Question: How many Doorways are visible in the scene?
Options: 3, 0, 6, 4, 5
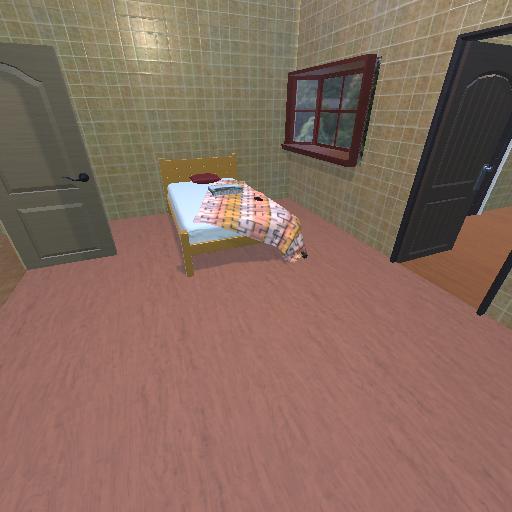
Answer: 3